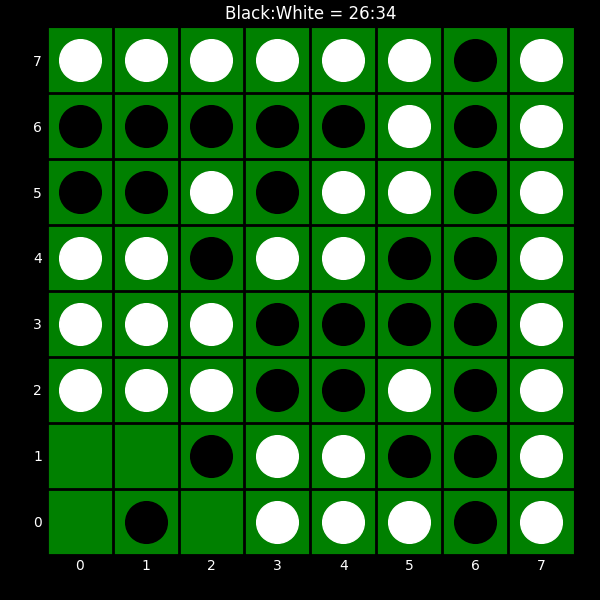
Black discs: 26
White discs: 34